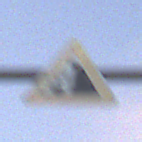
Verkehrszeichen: SteinschlagRechts
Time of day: SunriseSunset
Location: Outdoor (RoadRail)
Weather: PartlyCloudy
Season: NotSpecified
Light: Natural